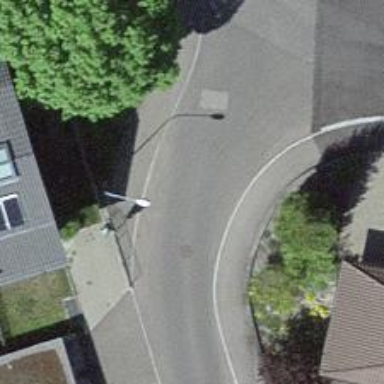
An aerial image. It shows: Residential road with asphalt surface and sidewalk on the left.